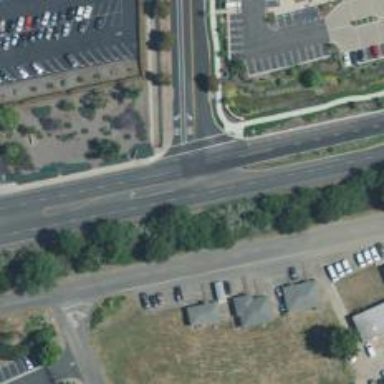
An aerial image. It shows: Unclassified road with asphalt surface and sidewalk on the left.